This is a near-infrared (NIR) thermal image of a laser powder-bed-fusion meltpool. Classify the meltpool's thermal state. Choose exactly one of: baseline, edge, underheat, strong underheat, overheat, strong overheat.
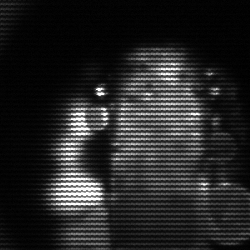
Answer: strong underheat